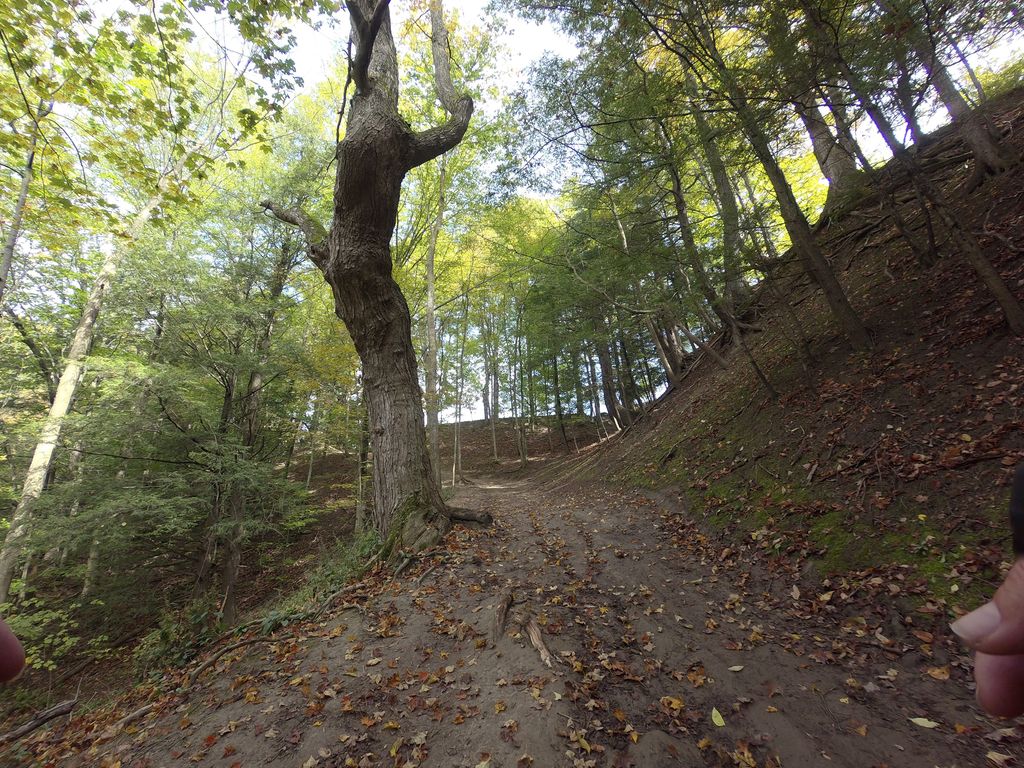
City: hamilton